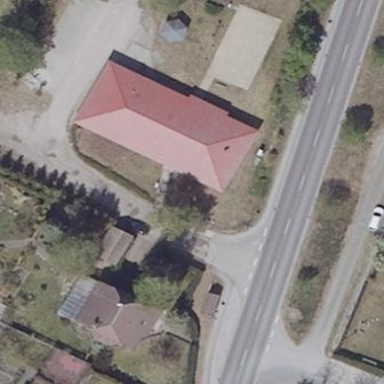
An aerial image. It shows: Community center building.